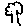
Label: tree